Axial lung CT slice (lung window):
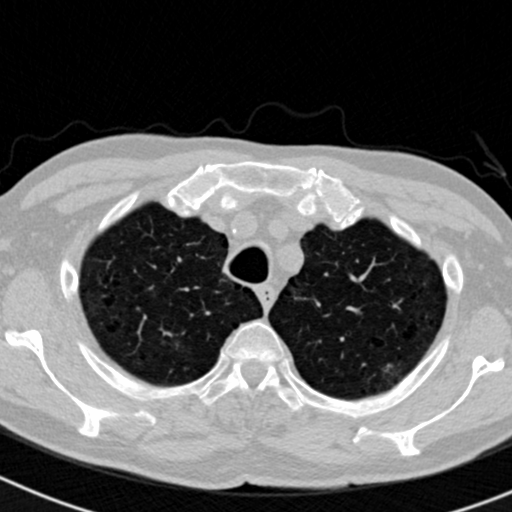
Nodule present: no